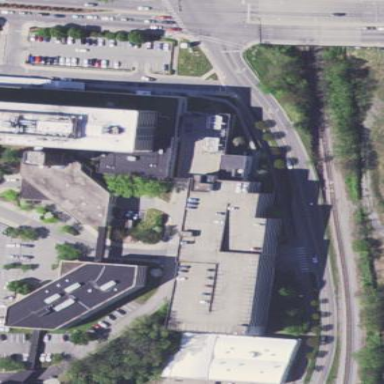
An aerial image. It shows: Multi-storey parking building.